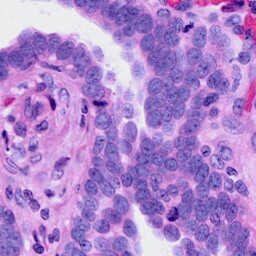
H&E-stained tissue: Ovarian